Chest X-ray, AP view. Patient: 65 years old, sex M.
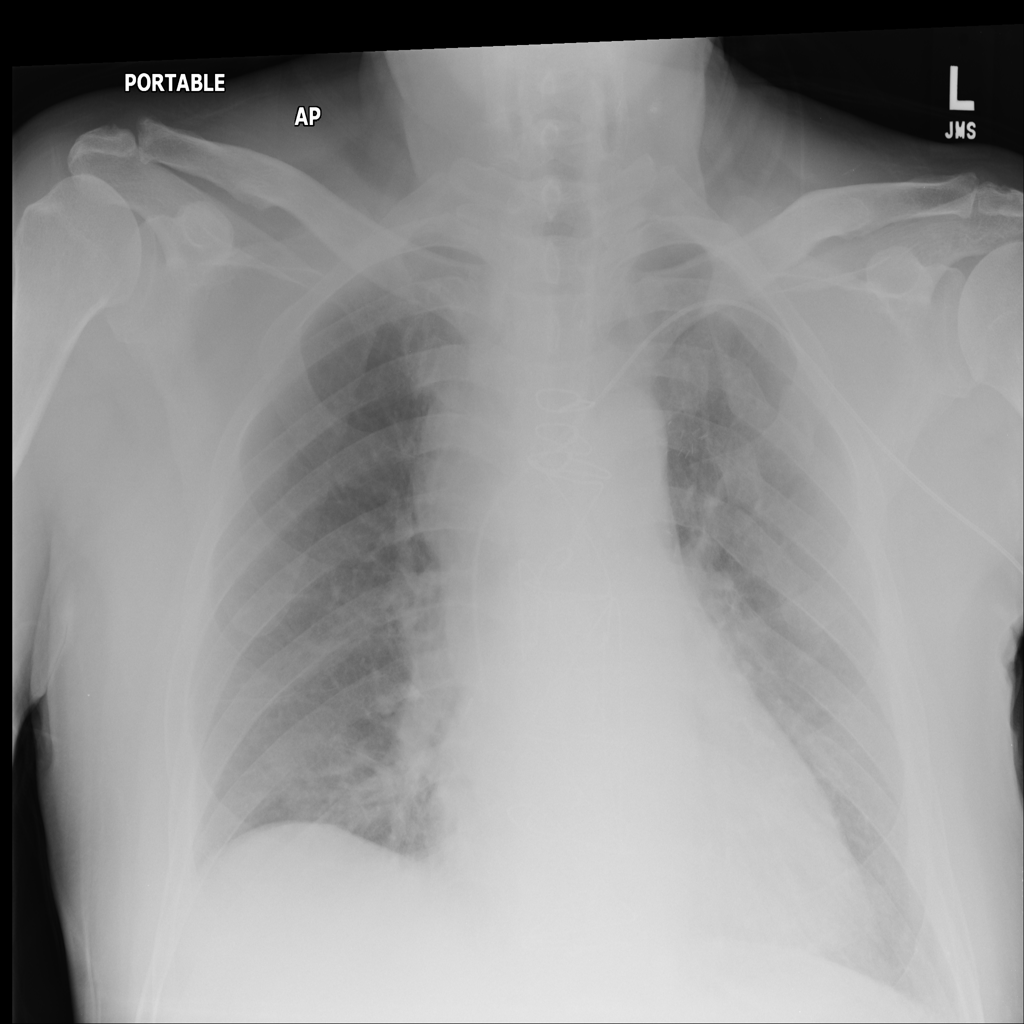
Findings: No Finding